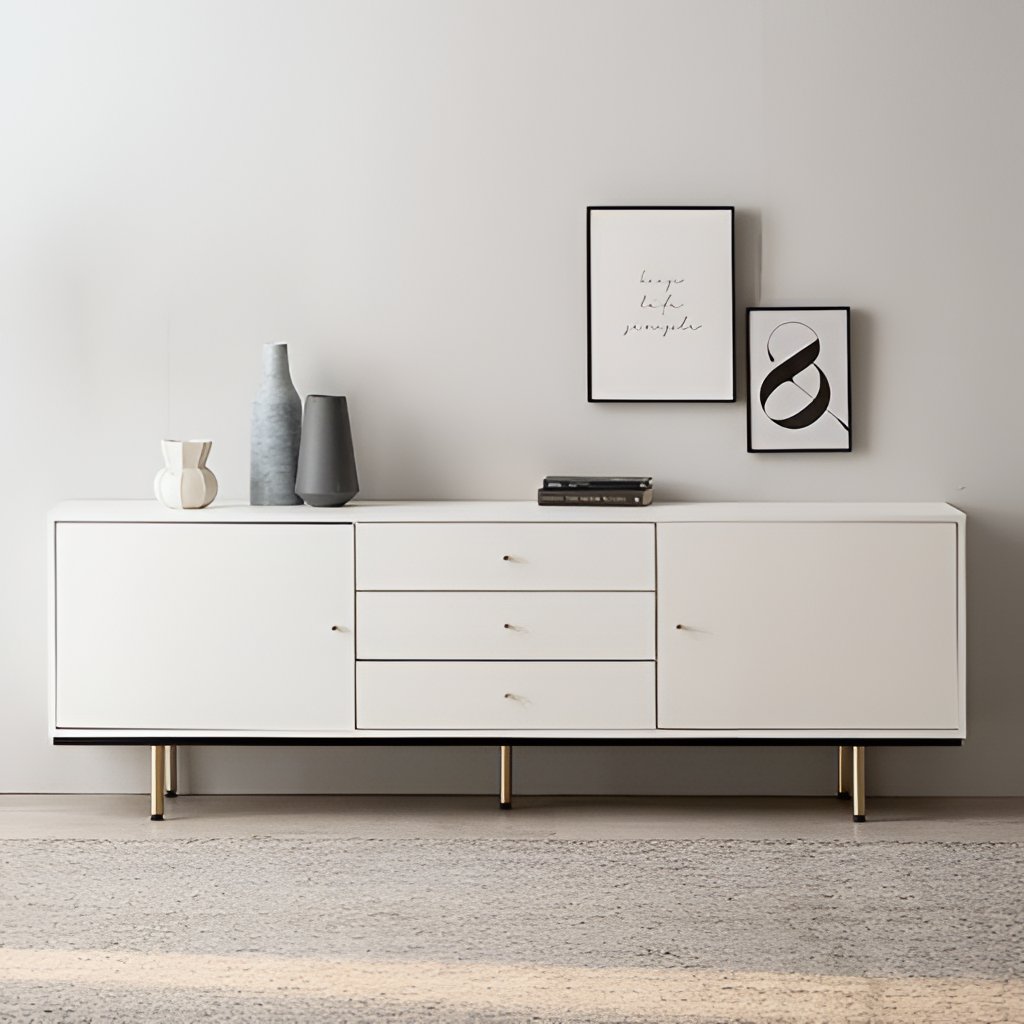
wood sideboard, living room, paint wallpaper, with solid pattern, minimalist, beige rug flooring, with woven pattern